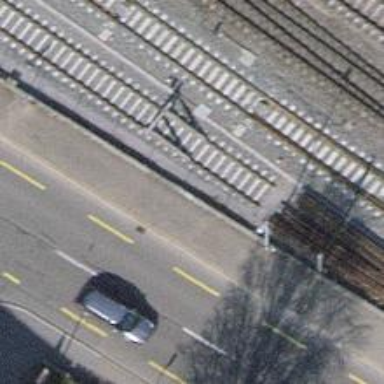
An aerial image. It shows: Railway buffer stop.